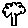
Label: tree